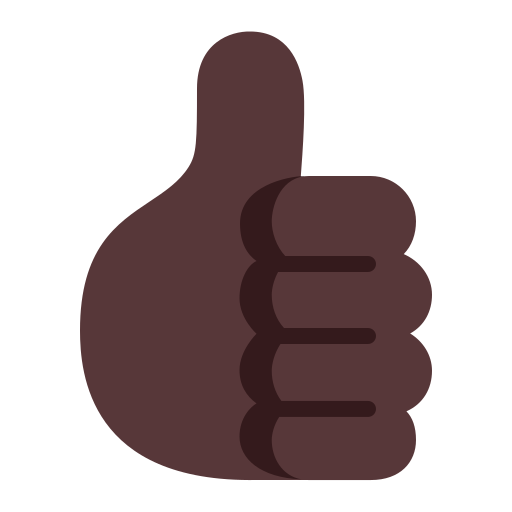
thumbs up flat dark